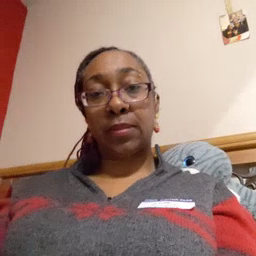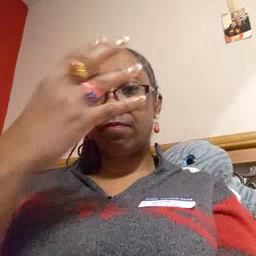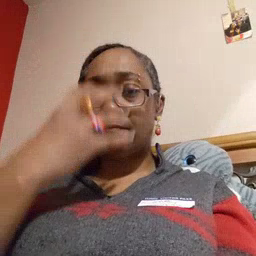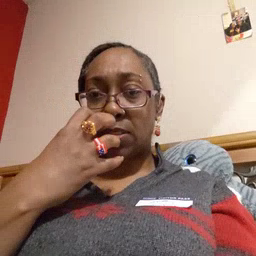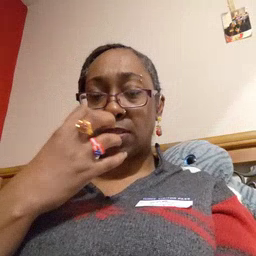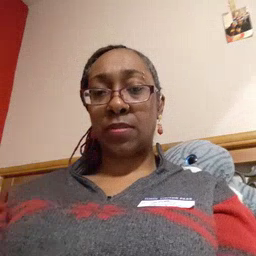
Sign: mad